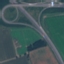
Land use / land cover class: Highway